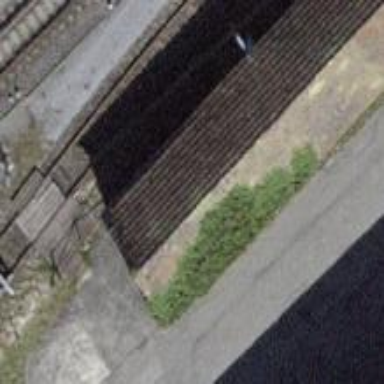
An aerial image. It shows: Shed.